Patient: sex M, age 49
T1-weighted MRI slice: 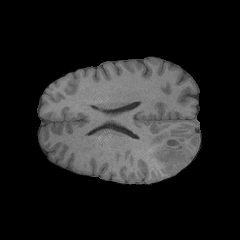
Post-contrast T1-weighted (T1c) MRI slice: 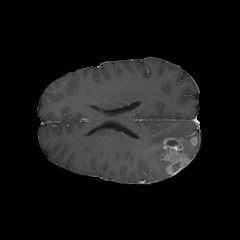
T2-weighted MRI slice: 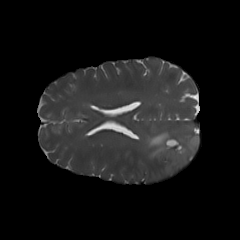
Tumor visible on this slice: yes
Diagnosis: Glioblastoma, IDH-wildtype
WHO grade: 4